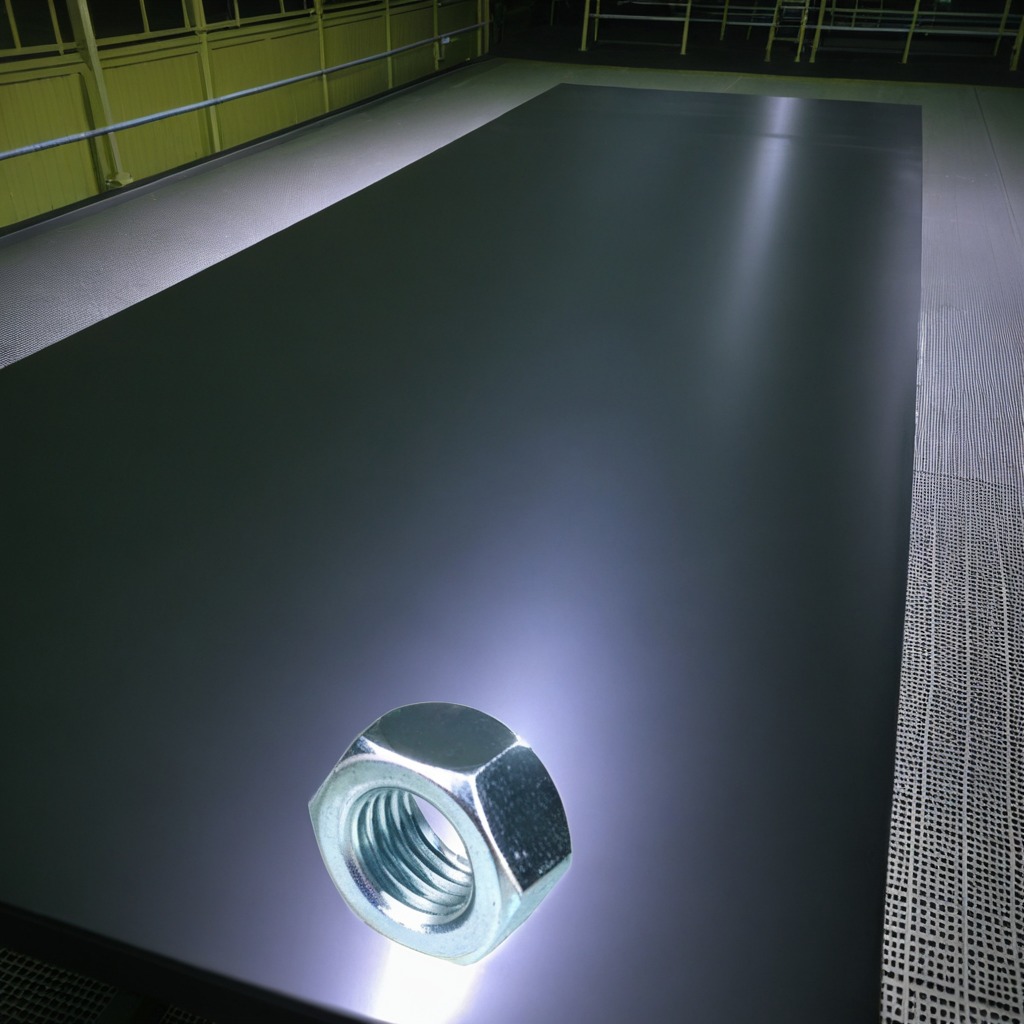
A metal nut is lying on a clean empty table in a railway signal maintenance room lit by harsh overhead fluorescents.